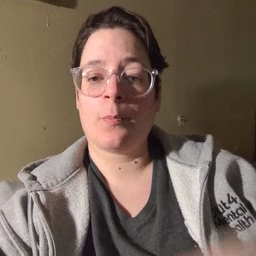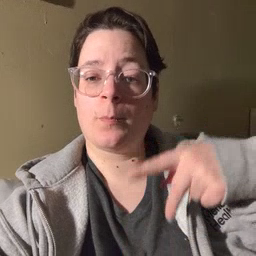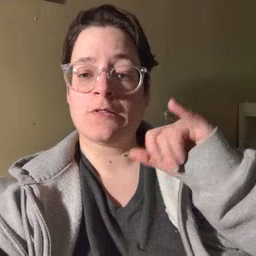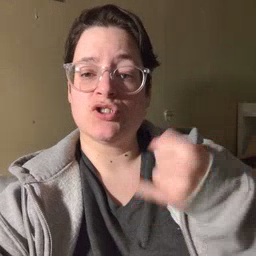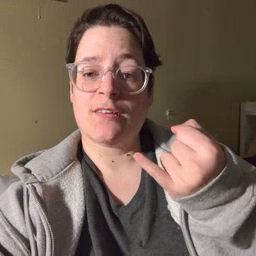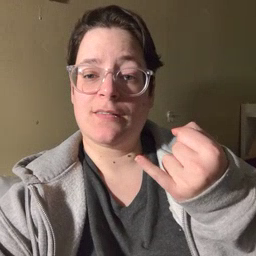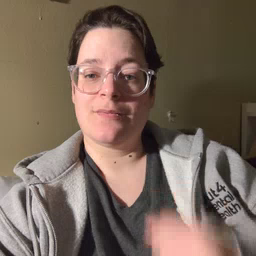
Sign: pajamas